Field crop: maize
Growth stage: 2
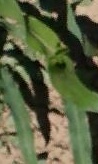
Species: maize